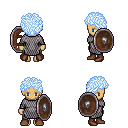
a pixel art fantasy rpg character, female body template, human, tanned skin, chain mail, teal pants, white cyan curly afro hairstyle, brown shoes, shield, four views (front, back, left, right), 2x2 character sprite sheet, small pixel art, hard edges, no anti-aliasing